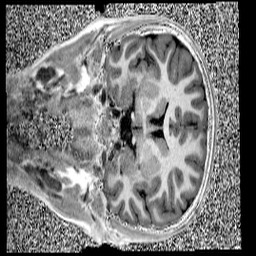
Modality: UNIT1
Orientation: coronal
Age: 12
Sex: male
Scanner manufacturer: siemens
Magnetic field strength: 3 T
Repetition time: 4 s
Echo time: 0.00299 s